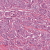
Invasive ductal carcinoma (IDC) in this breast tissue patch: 1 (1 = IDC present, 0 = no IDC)